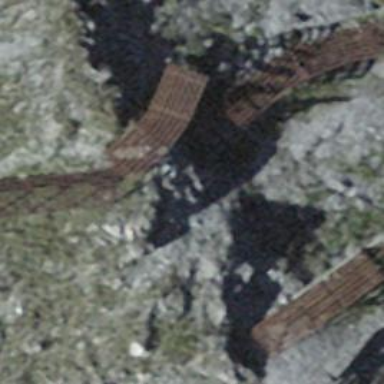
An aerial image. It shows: Structure designed for avalanche protection.